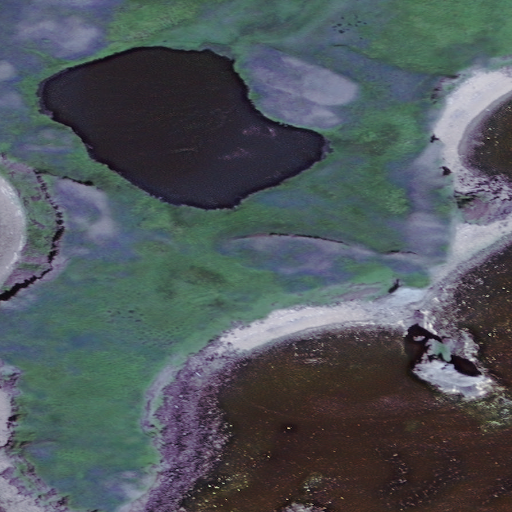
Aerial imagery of cliff(s) in Alaska named Cape Kunmik containing only unknown